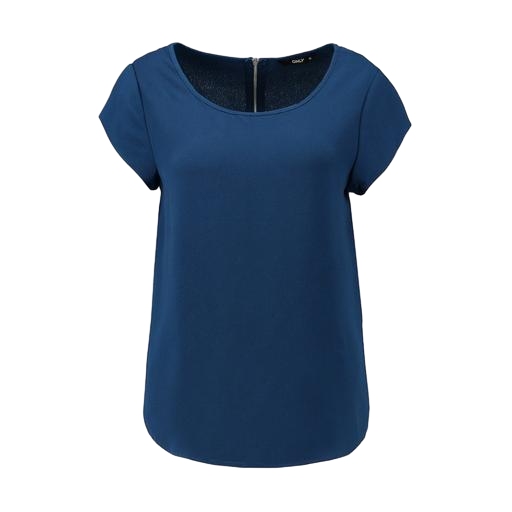
blue short-sleeve top only macy, blue scoop neck t-shirt, short-sleeve top only macy, white background